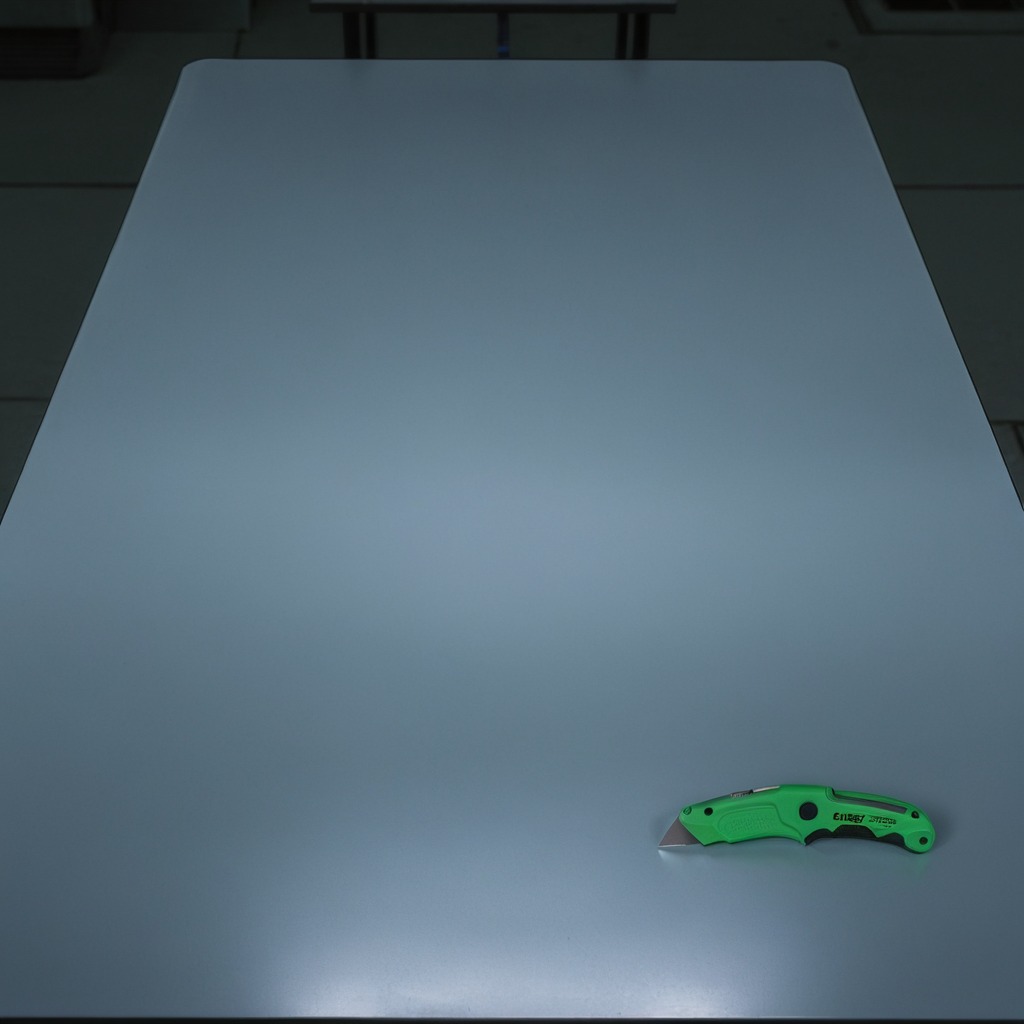
A utility knife is lying on the table in a railway signal maintenance room.